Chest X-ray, PA view. Patient: 38 years old, sex M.
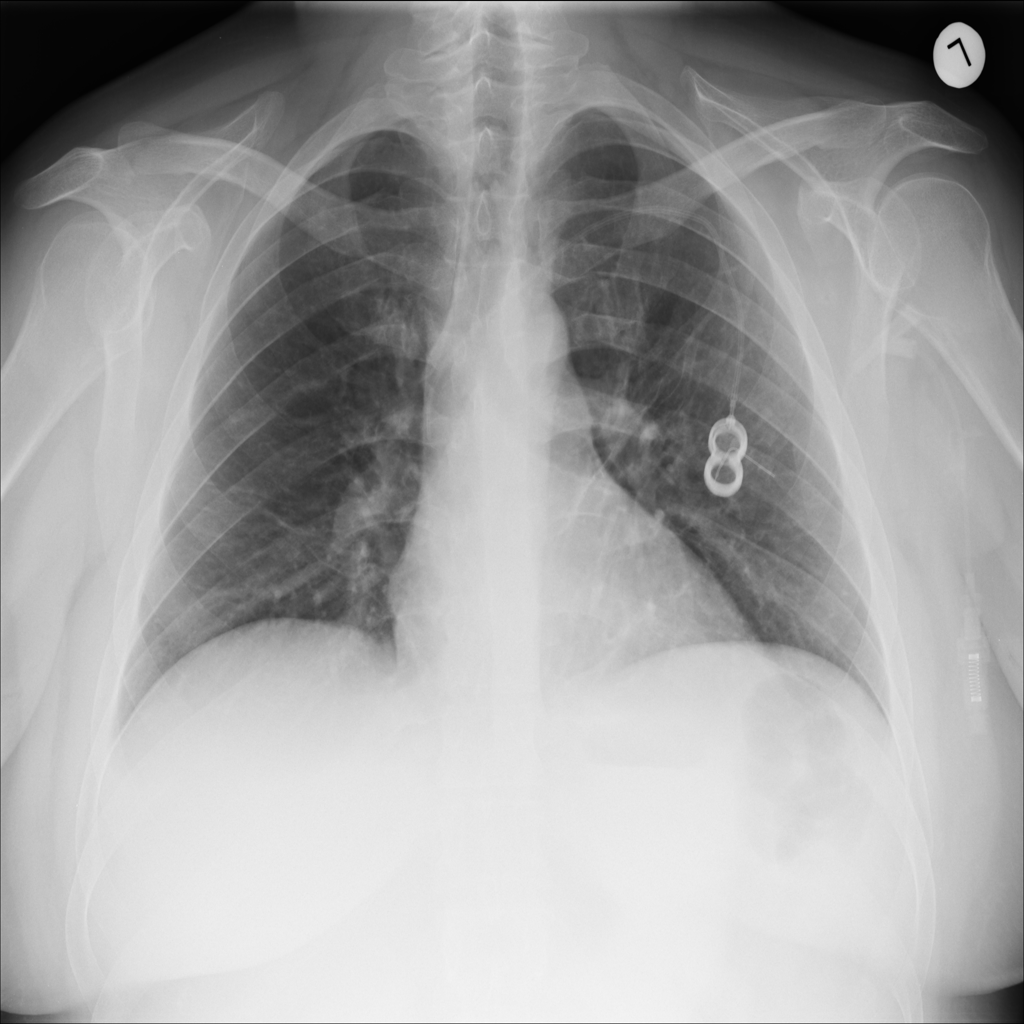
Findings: No Finding